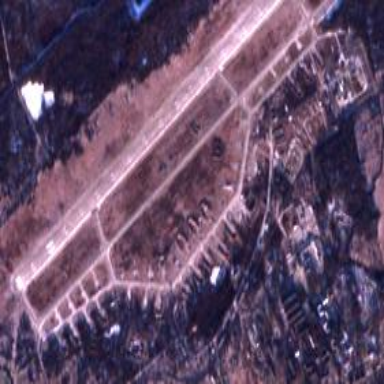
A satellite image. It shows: Military airfield located within aerodrome.